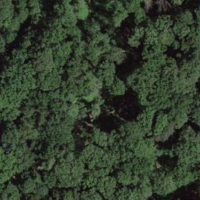
EUNIS habitat code: 53
Species observed at this site:
Impatiens parviflora